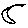
Label: moon